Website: bh-photo
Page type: customer-info-address
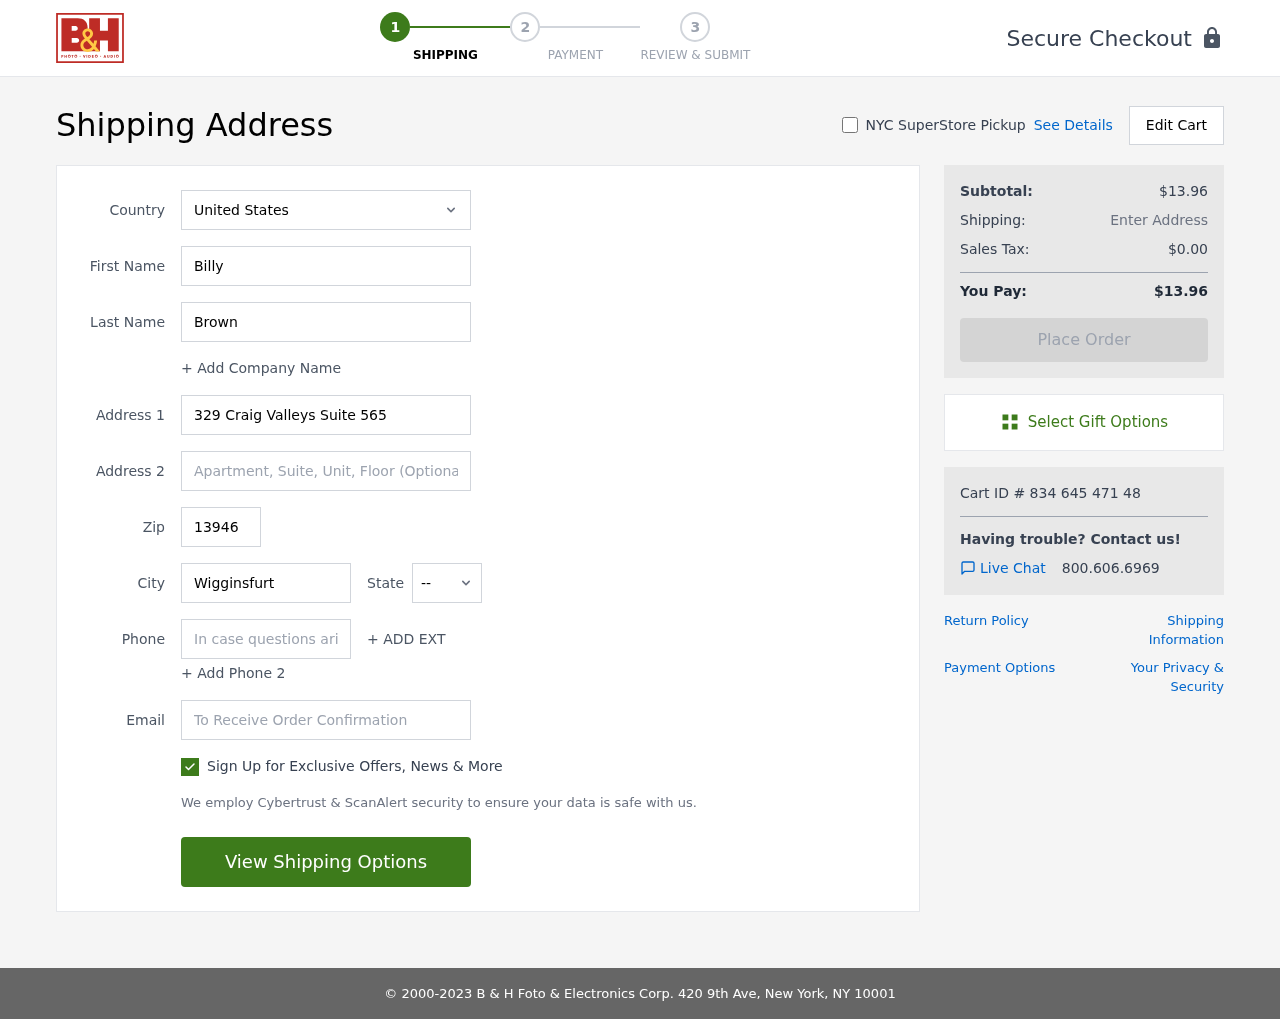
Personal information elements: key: PII_CITY
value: Wigginsfurt
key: PII_COUNTRY
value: United States
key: PII_EMAIL
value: billy_brown@gmail.com
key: PII_FIRSTNAME
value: Billy
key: PII_LASTNAME
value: Brown
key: PII_PHONE
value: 5506881060
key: PII_POSTCODE
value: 13946
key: PII_STATE_ABBR
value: MN
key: PII_STREET
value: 329 Craig Valleys Suite 565
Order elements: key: ORDER_SUBTOTAL
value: $13.96
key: ORDER_TAX
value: $0.00
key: ORDER_TOTAL
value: $13.96
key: ORDER_ID
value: Cart ID # 834 645 471 48